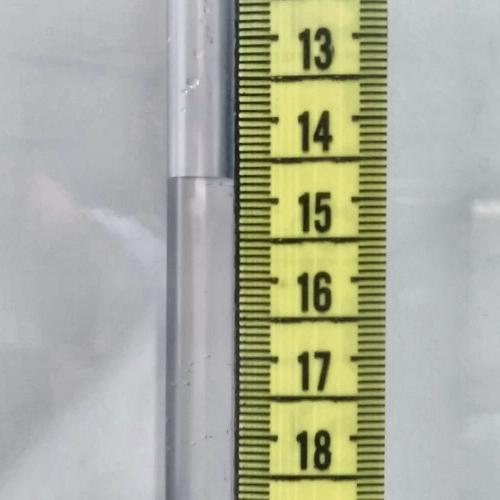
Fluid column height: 14.7 cm